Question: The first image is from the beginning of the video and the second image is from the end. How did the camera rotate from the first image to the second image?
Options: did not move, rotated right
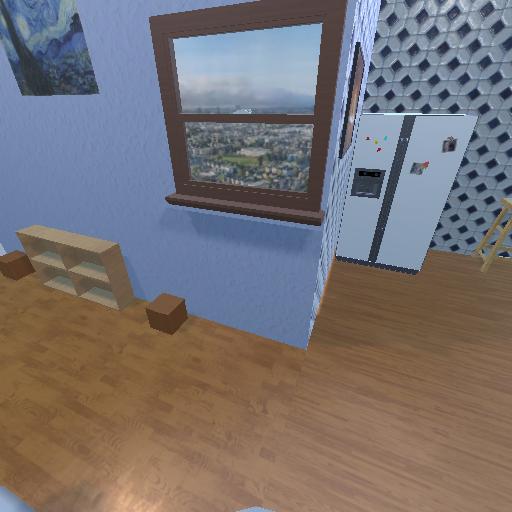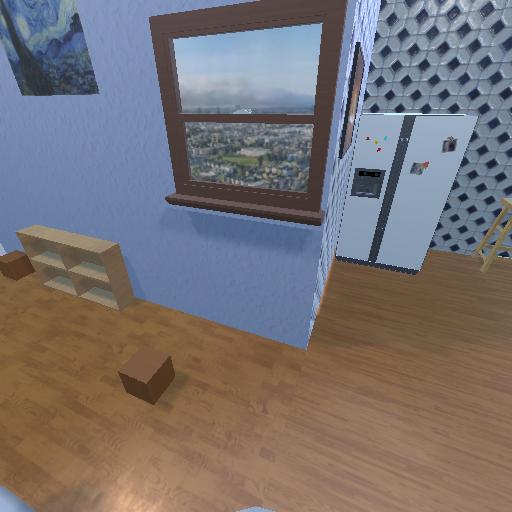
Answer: did not move